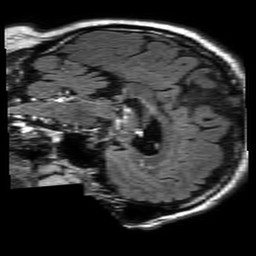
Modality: FLAIR
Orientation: sagittal
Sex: male
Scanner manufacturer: philips
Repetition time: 11 s
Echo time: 0.125 s